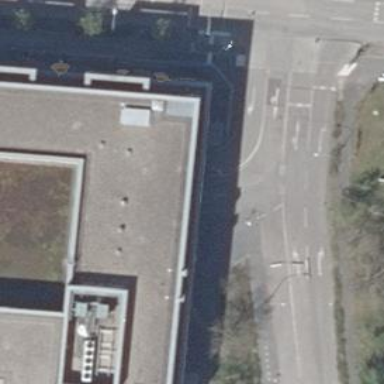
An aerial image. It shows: Parking entrance.